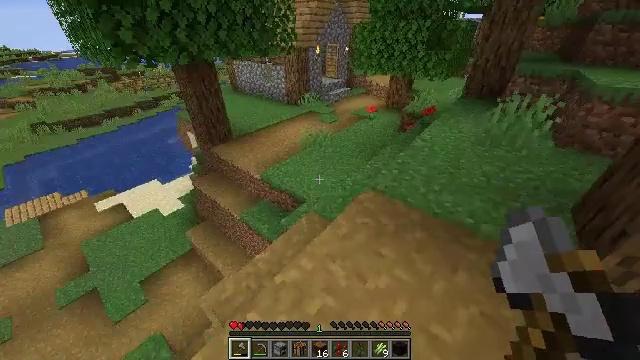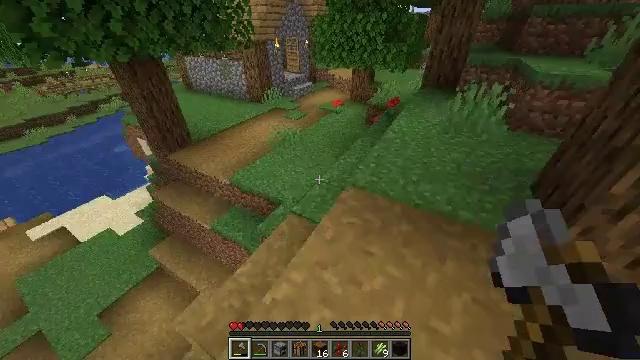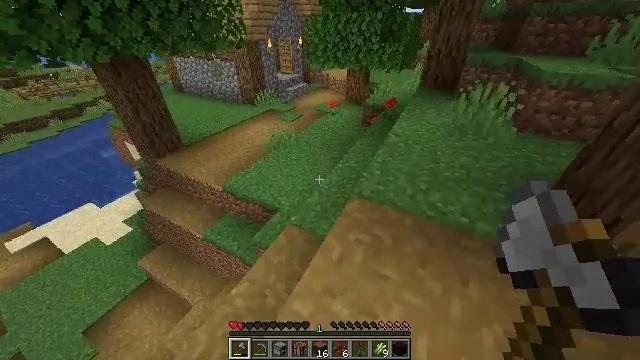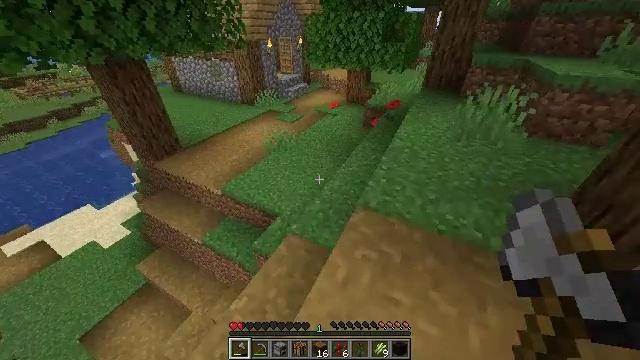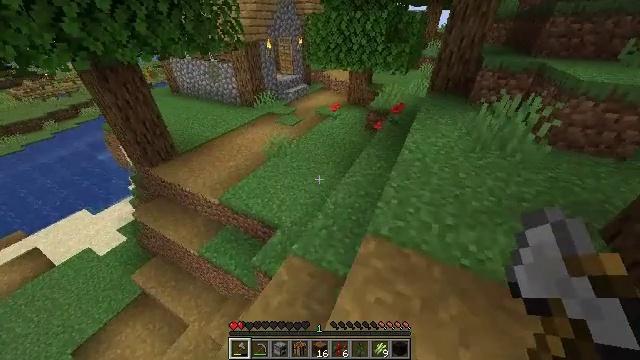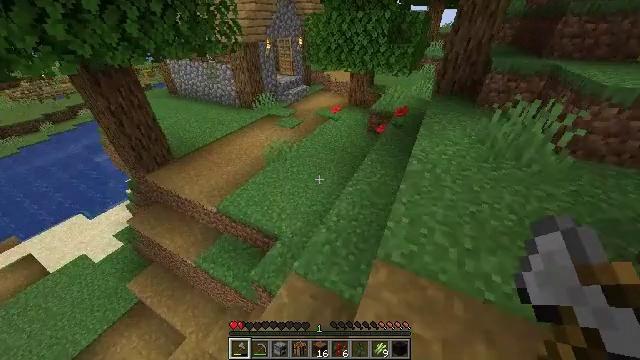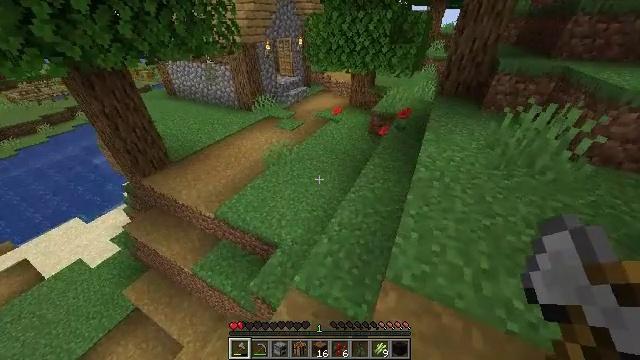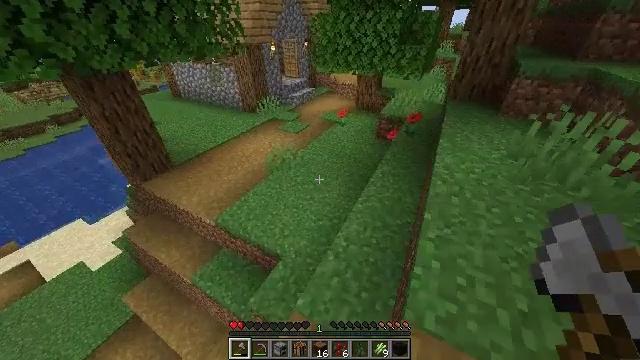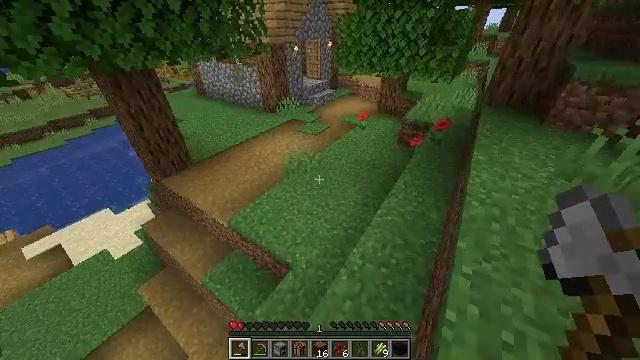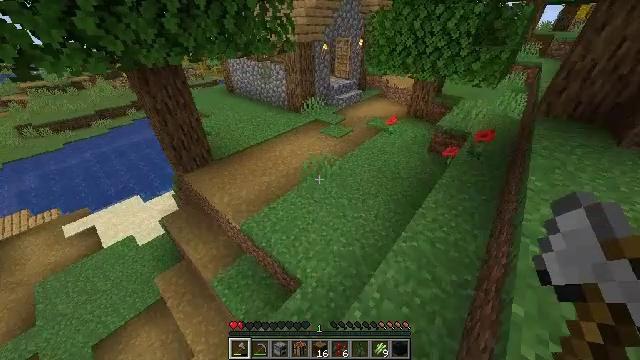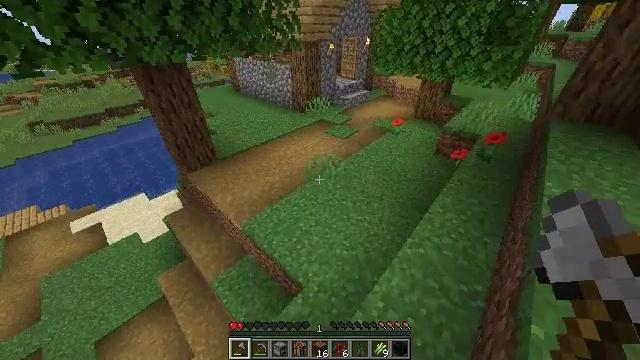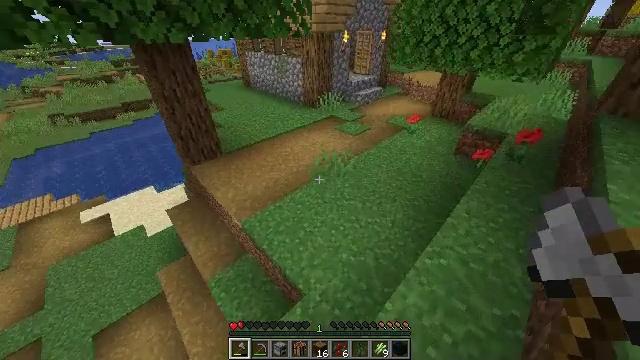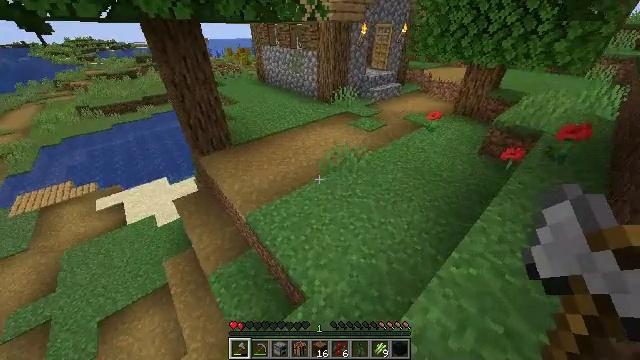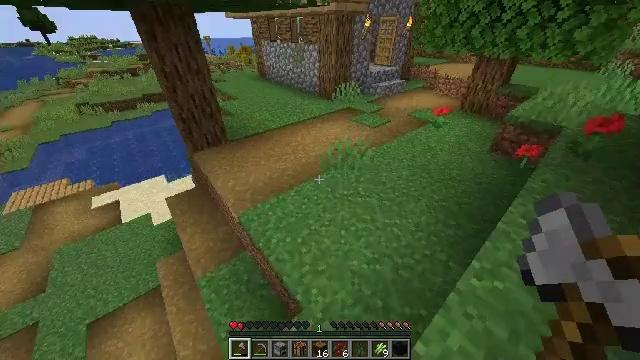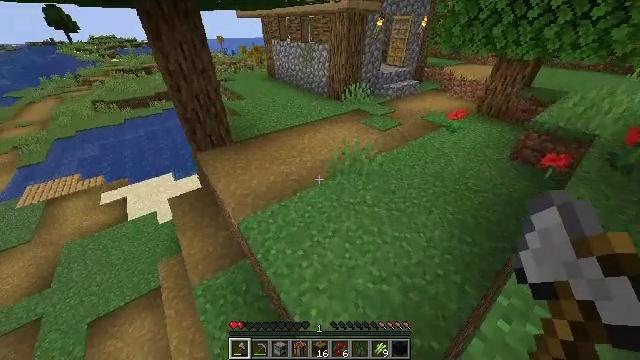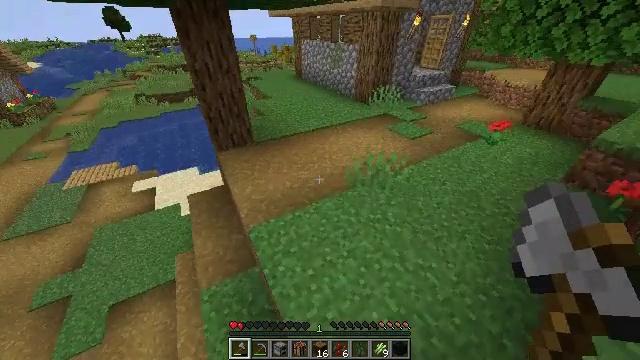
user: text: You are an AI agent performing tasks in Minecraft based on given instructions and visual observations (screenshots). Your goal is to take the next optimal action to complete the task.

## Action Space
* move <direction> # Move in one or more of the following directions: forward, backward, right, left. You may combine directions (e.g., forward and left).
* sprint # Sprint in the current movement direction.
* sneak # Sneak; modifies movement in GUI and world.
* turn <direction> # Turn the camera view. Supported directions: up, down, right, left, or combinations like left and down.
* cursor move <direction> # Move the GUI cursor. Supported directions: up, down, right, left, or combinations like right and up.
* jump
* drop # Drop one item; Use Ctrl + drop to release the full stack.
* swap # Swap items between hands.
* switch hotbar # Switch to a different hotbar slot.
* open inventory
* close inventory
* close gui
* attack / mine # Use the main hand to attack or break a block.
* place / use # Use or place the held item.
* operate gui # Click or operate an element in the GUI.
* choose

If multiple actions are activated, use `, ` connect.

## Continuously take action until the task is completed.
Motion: motion action
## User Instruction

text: Break the bookshelf for books.
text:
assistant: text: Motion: move forward, sprint, turn right and down
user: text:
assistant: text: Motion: move forward, sprint, turn right
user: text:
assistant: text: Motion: move forward, sprint
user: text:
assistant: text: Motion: move forward, sprint
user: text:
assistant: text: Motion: move forward, sprint
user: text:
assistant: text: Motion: move forward, sprint
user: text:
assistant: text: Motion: move forward, sprint, turn left
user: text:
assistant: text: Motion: move forward, sprint, turn left
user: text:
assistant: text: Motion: move forward, sprint, turn left
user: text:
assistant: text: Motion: move forward, sprint, turn left
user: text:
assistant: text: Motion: move forward, sprint, turn left
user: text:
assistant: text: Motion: move forward, sprint, turn left
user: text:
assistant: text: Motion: move forward, sprint
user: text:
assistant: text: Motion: move forward, sprint, turn left
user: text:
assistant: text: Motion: move forward, sprint, turn left
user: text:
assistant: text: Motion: move forward, sprint, turn left
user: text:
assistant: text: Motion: move forward, sprint, turn left
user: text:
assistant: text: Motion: move forward, sprint, turn left
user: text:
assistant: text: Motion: move forward, sprint, turn left and up
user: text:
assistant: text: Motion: move forward, sprint, turn left and up
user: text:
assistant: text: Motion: move forward, sprint, turn left
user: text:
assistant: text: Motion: move forward, sprint, turn left
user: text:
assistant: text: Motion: move forward, sprint, turn left
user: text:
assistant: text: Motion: move forward, sprint, turn left
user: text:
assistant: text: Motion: move forward, sprint, turn left
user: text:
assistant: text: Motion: move forward, sprint, turn left
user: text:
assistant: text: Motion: move forward, sprint, turn left
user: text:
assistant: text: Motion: move forward, sprint, turn left
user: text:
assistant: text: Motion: move forward, sprint, turn left and down
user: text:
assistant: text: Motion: move forward, sprint, turn down